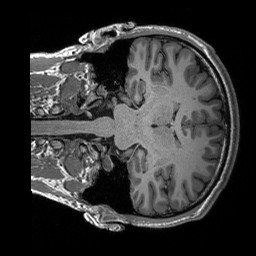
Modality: T1w
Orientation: coronal
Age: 20
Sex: male
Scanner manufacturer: siemens
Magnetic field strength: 3 T
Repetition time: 2.53 s
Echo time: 0.00227 s